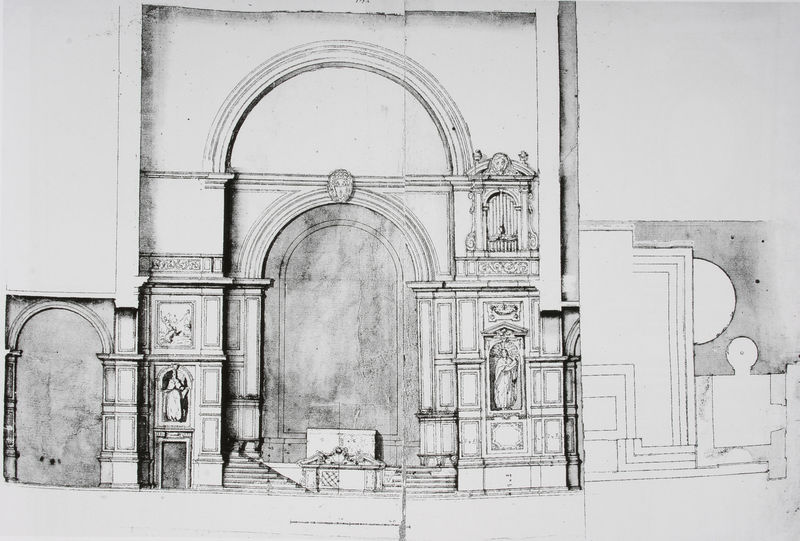
Titel: Projekt für den Chor von S. Lorenzo in Damaso, Rom
Künstler: Domenico Castelli
Standort: Siena
Institution: Biblioteca Comunale degli Intronati
Schlagwörter: gemälde, kopf, weiß, grau, hell, marmor, pfeiler, schwarz, skizze, säule, säulen, tür, zeichnung, gebäude, schloss, muster, ornament, profile, wand, architektur, rahmen, sockel, stein, bild, innenraum, spiegel, kirche, renaissance, rund, tondo, skulptur, relief, papier, bogen, fassade, italien, perspektive, studie, giebel, grafik, linien, empore, pilaster, figuren, rundbogen, kuppel, treppe, treppen, detail, symmetrie, ornamente, stuck, stufe, stufen, tor, anbau, bögen, wände, eingang, gang, nische, tusche, medaillon, torbogen, druck, schwarz-weiß, stich, bleistift, entwurf, tinte, altar, architrav, rom, einlegearbeiten, halbrund, fries, portal, schlussstein, tore, wappen, gesims, orgel, skulpturen, statuen, hellgrau, archivolten, pieta, apsis, rundbögen, religiös, plan, platten, konche, heilige, fresko, grund, unfertig, maria, buchseiten, madonna, querschnitt, mausoleum, geometrie, konzentrisch, sakral, knick, verzierungen, vertäfelung, grabmal, klassisch, klassizistisch, riss, grundriss, aufriss, nischen, architekturzeichnung, architekt, blendbogen, aedicula, teilansicht, sarkophag, rundtreppe, inkrustationen, halbrelief, renaisance, atttrappen, italienische renaissance